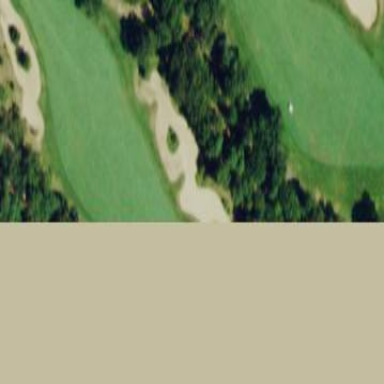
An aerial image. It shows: Sandy area is golf bunker.